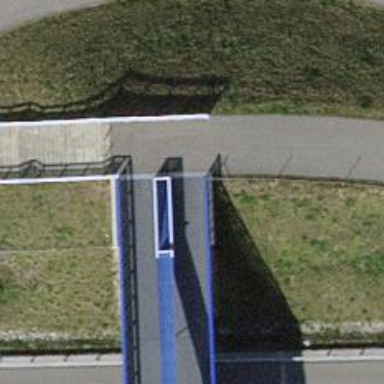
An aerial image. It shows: Metal cycleway bridge.